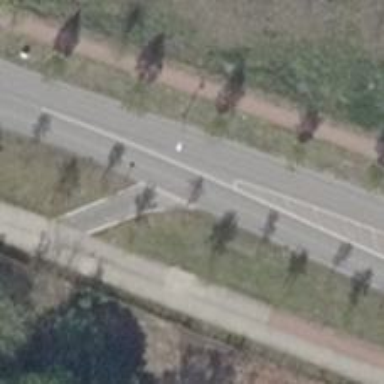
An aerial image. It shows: Secondary road with separate asphalt sidewalks.